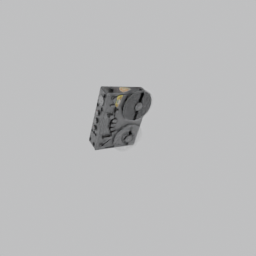
Label: electronics